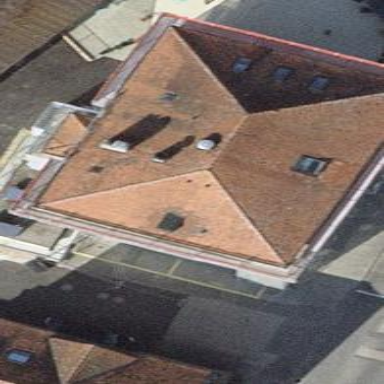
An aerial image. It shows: Building that is combination of restaurant and hotel.